Interaction volume radius: 5 \u00c5
Interaction volume height: 30 \u00c5
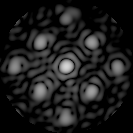
Disorder parameter: 0.2946